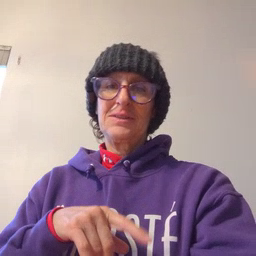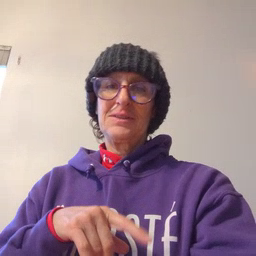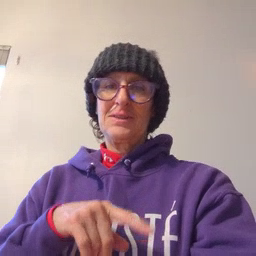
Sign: shhh